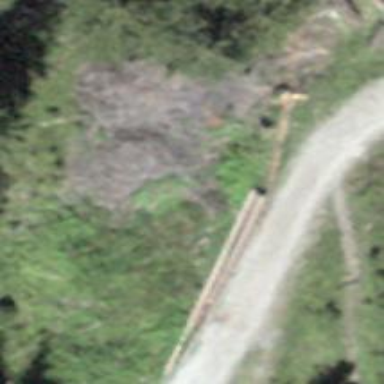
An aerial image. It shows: Culvert tunnel.